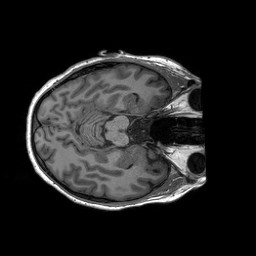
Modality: T1w
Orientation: coronal